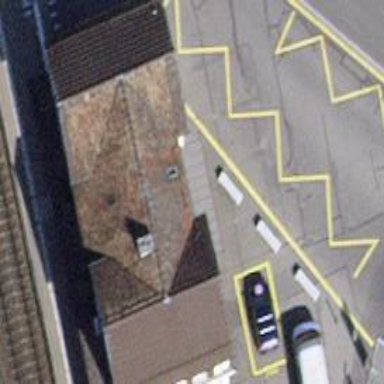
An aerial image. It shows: Train station building.